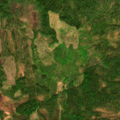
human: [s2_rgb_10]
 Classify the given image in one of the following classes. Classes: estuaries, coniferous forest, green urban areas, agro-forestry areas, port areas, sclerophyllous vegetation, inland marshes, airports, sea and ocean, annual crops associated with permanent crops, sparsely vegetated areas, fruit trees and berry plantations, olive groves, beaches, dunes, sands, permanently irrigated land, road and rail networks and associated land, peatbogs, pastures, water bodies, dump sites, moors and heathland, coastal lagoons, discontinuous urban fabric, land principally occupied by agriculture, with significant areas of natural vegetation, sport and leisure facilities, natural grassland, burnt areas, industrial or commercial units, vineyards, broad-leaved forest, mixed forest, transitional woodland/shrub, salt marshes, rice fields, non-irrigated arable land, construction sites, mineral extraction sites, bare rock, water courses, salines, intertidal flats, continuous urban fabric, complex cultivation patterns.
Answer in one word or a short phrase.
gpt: coniferous forest, mixed forest, transitional woodland/shrub